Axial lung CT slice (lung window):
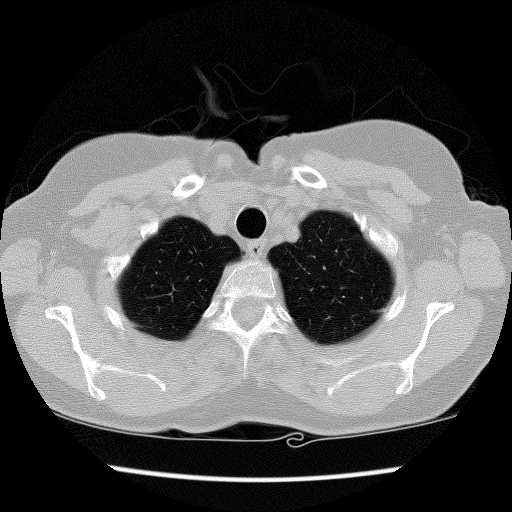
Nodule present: no